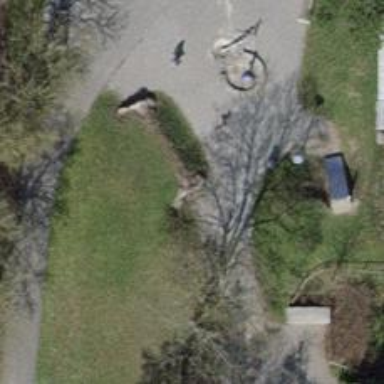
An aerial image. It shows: Tunnel on the playground.